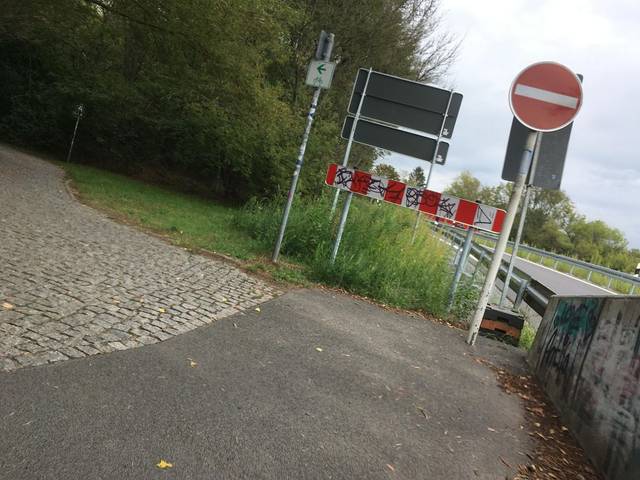
Region: Germany
Coordinates: 52.583, 13.43